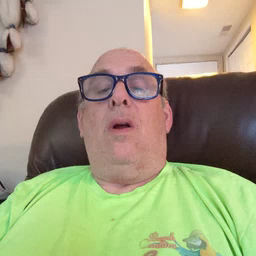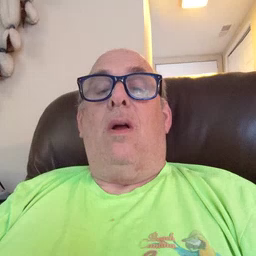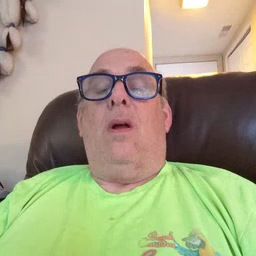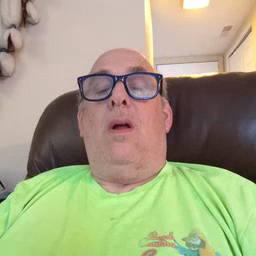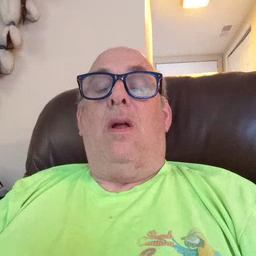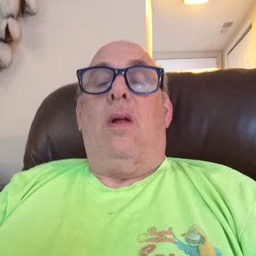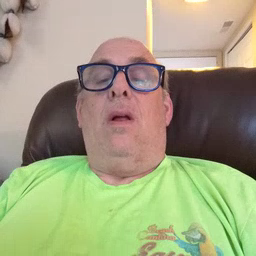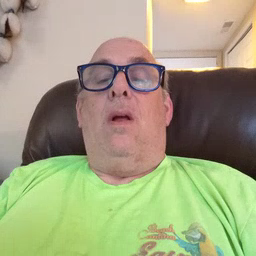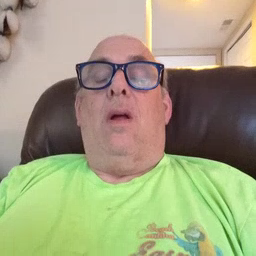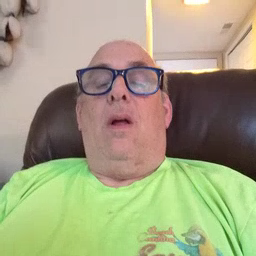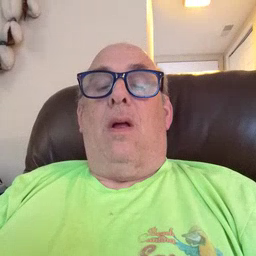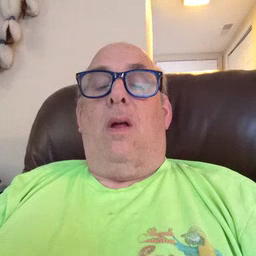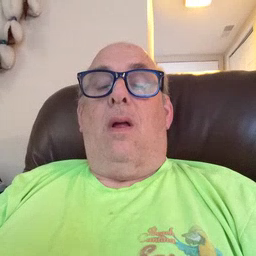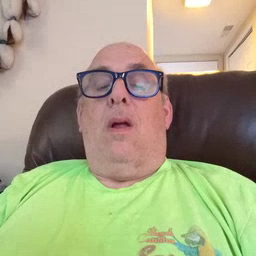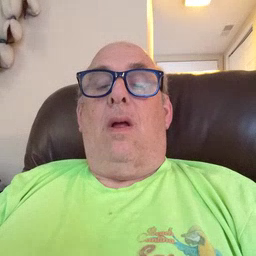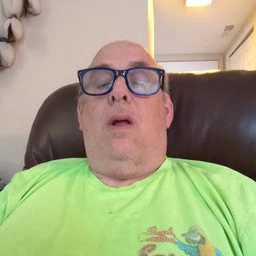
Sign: close